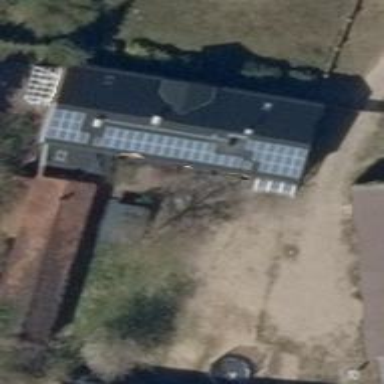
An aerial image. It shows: Small solar photovoltaic panel used as generator to produce electricity.